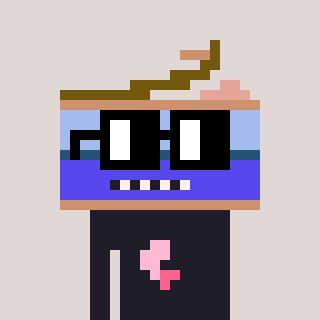
a pixel art character with square black glasses, a canned ham-shaped head and a grayscale-colored body on a warm background